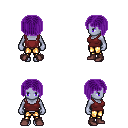
a pixel art fantasy rpg character, female body template, dark elf, purple skin, maroon pirate shirt, gold greaves, purple pageboy hairstyle, maroon shoes, four views (front, back, left, right), 2x2 character sprite sheet, small pixel art, hard edges, no anti-aliasing